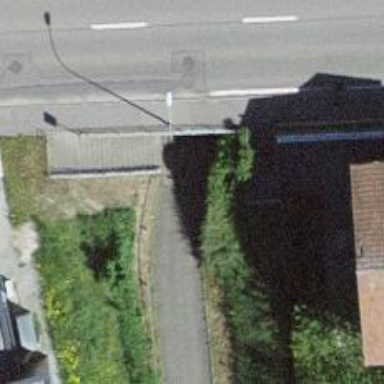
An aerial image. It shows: Footway passing through tunnel.